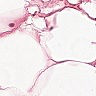
Metastatic tissue present: no